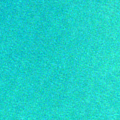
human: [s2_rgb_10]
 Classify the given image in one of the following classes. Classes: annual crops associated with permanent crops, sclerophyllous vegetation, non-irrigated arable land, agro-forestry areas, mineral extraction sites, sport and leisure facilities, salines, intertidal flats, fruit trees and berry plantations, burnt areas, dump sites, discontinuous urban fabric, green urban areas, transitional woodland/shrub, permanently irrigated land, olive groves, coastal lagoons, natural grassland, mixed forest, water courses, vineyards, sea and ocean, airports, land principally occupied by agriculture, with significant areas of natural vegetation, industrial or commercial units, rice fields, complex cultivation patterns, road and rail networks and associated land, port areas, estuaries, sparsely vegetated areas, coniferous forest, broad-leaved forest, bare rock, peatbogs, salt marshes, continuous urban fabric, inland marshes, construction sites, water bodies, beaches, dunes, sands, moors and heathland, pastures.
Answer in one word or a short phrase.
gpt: sea and ocean